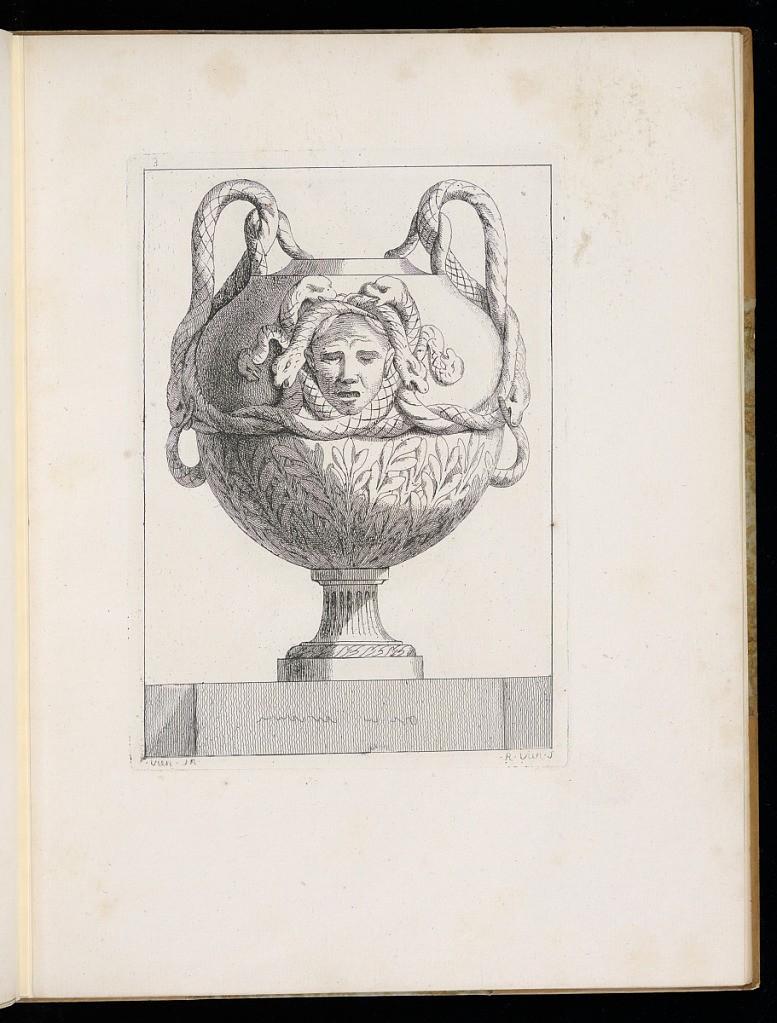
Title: Ornamental Vase Design
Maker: Joseph Marie Vien, French, 1716–1809
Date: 1760
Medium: Etching on laid paper
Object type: Print
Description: Globular vase. The two handles of the vase are threaded with snakes that twist around a mascaron placed at the center belly of the vase. The lower half of the vase is decorated with a leaf pattern. The foot of the vase is tall, tapered, and fluted. The vase is elevated on a base that extends to the edge of the image. The plate is signed and numbered.